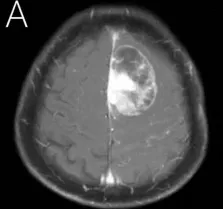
Post-contrast MRI (A-C) showing a large irregular mass with heterogeneous enhancement in the left frontal lobe with mild peritumoral edema.
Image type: radiology (mri)